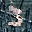
Label: 3